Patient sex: F
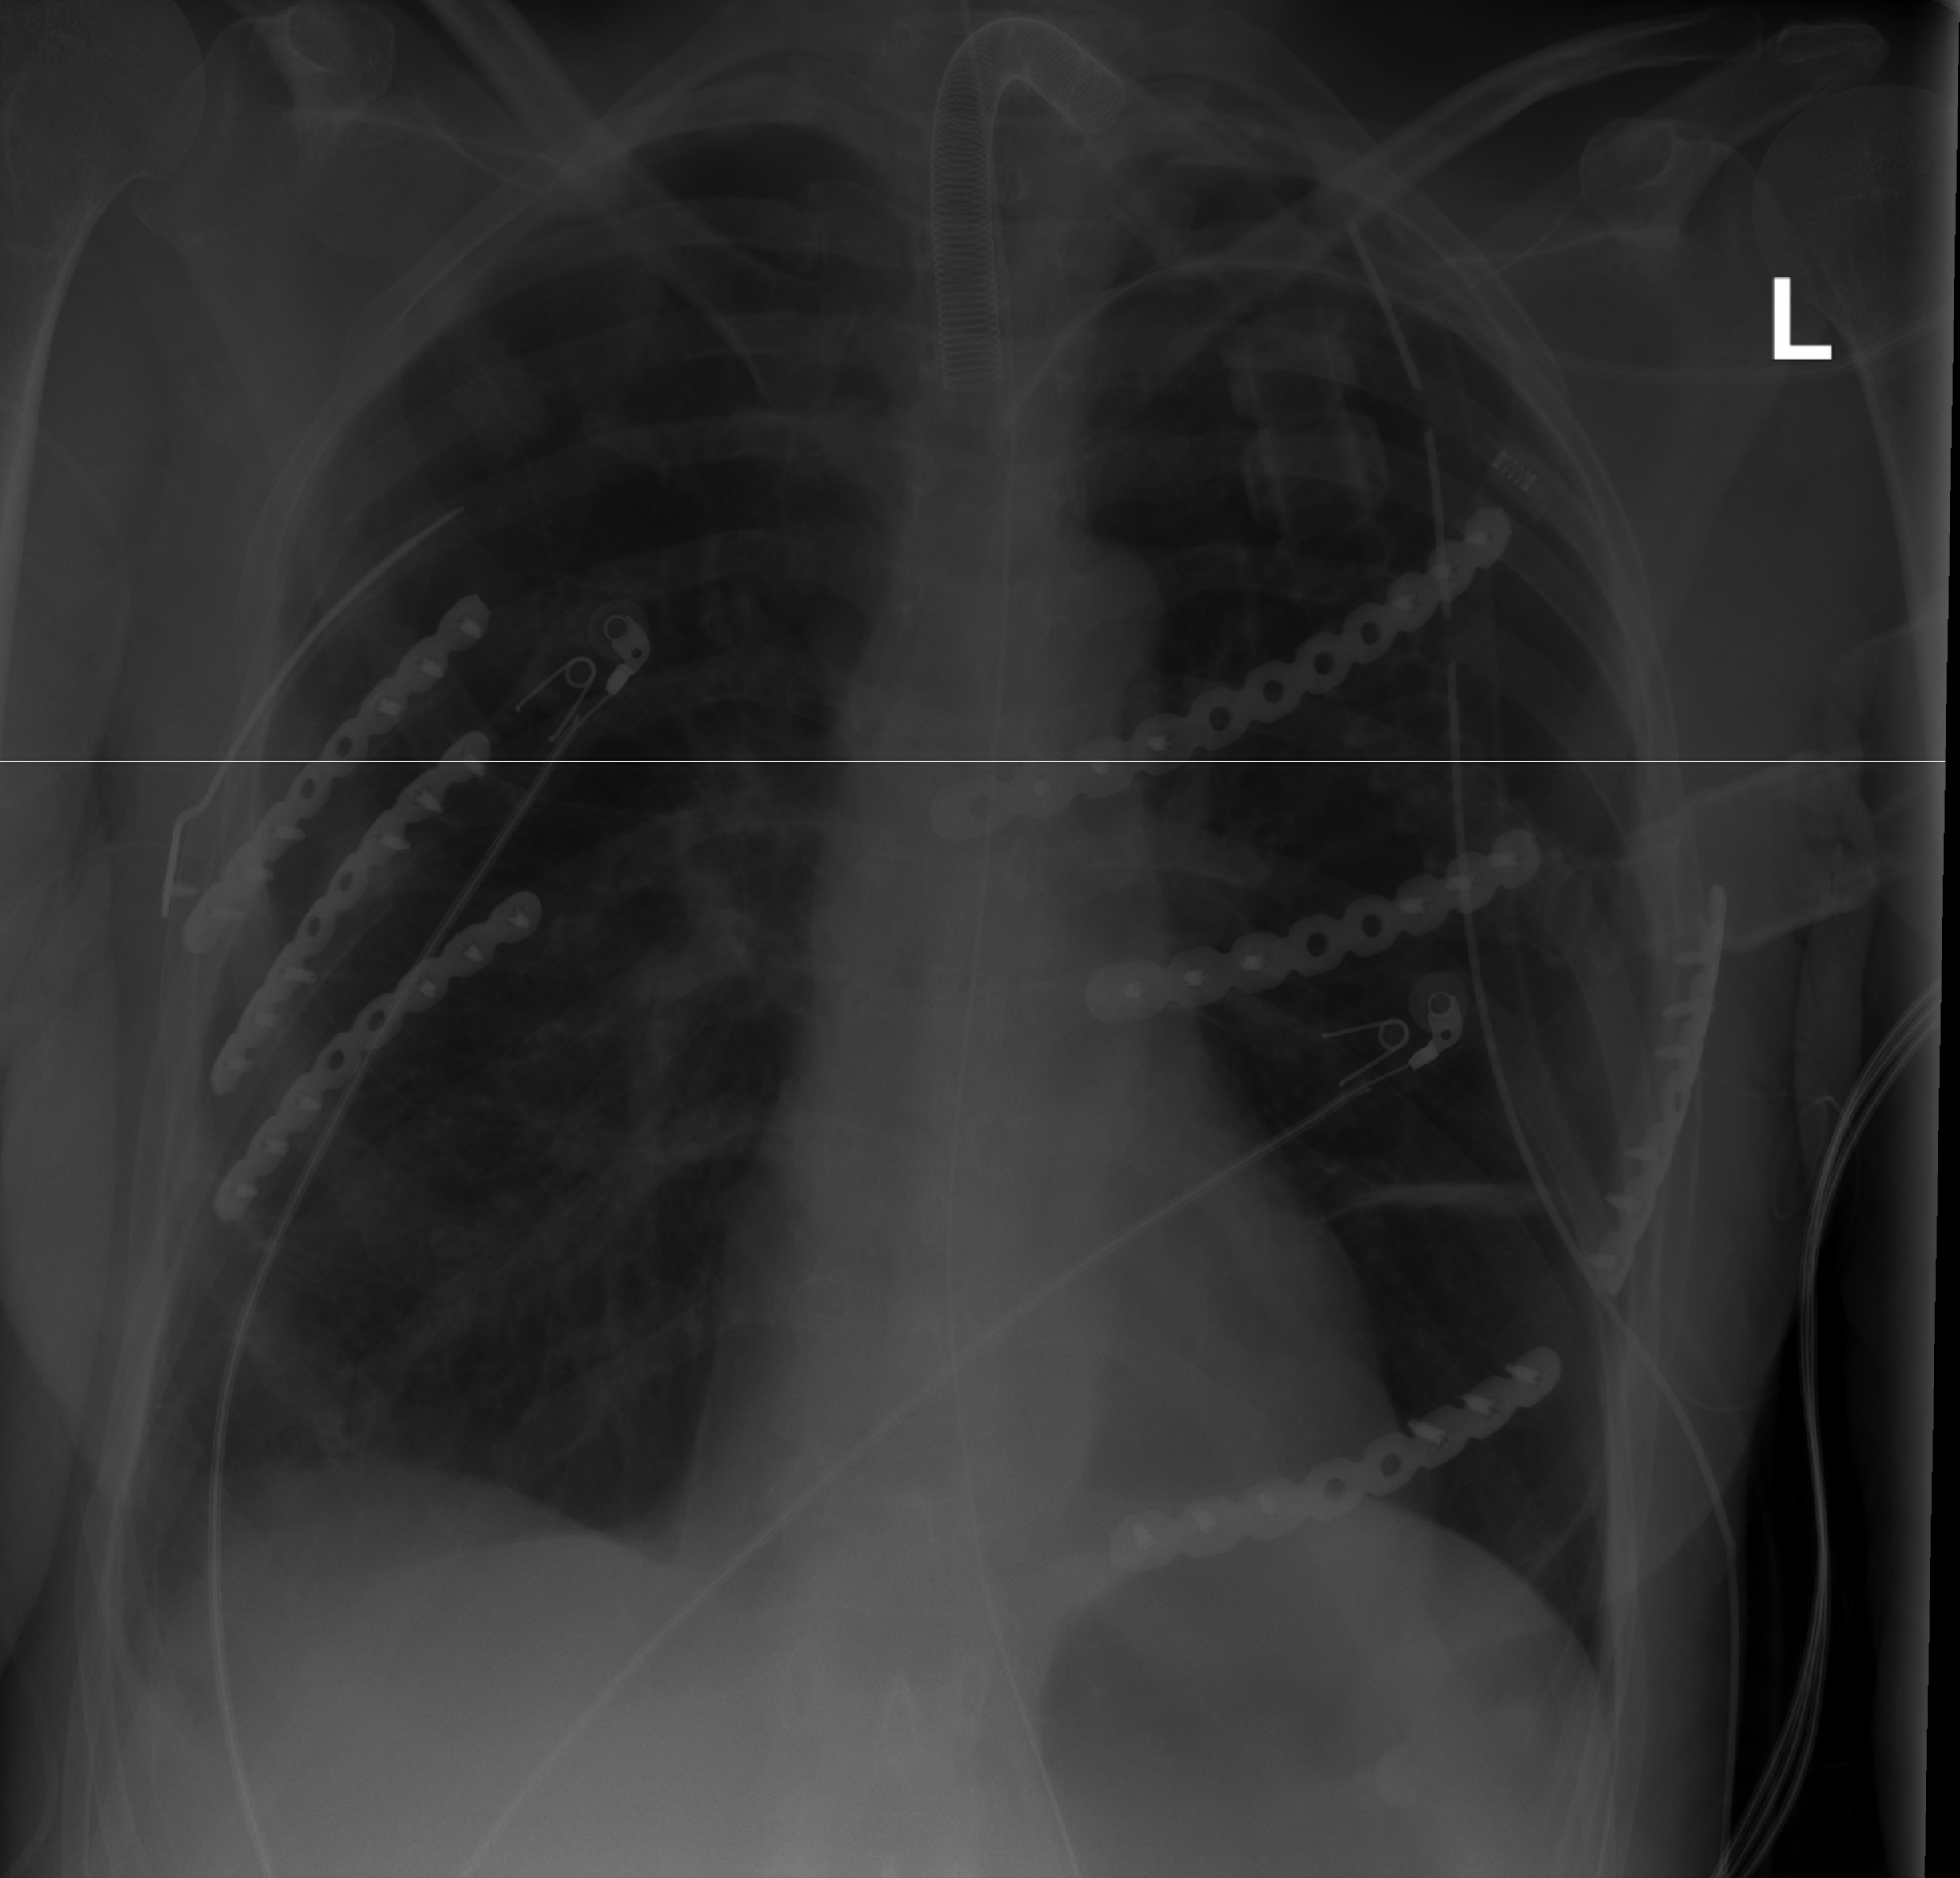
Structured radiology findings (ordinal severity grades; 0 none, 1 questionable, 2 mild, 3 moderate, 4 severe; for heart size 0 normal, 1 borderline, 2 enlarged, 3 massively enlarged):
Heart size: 0
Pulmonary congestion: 0
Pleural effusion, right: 2
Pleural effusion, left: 0
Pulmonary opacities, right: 0
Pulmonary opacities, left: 0
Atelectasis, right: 2
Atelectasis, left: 0